Question: Here is an example:

The black image has setRotationX(45). On RotationX = 0 the black image has same width as the red image, but on rotation its width increase.
If i use getWidth, the value is the same at any rotationX value.
Another problem is that the width is different depending on the screen size. For example on tablet the black view looks less wider than the red view.
The only solution I've found for fixing this is to get the width of the rotated view and then use scaleX.
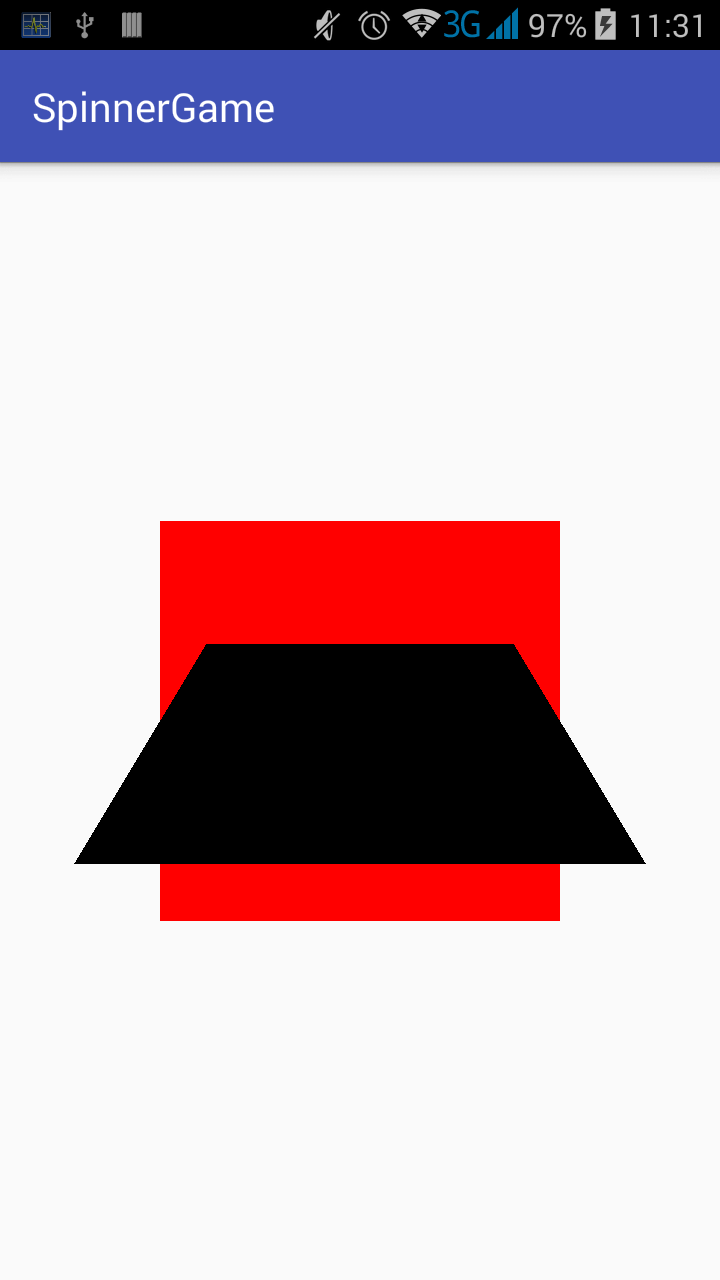
Answer: I realised that my approach was wrong. For what I want to achieve i must use pivotx and pivoty. By default pivotx and pivoty are set at 50% and that's why this happens. The solution is to use (pivotx = 50% and pivoty = 0%) or(pivotx = 50% and pivoty = 100%)